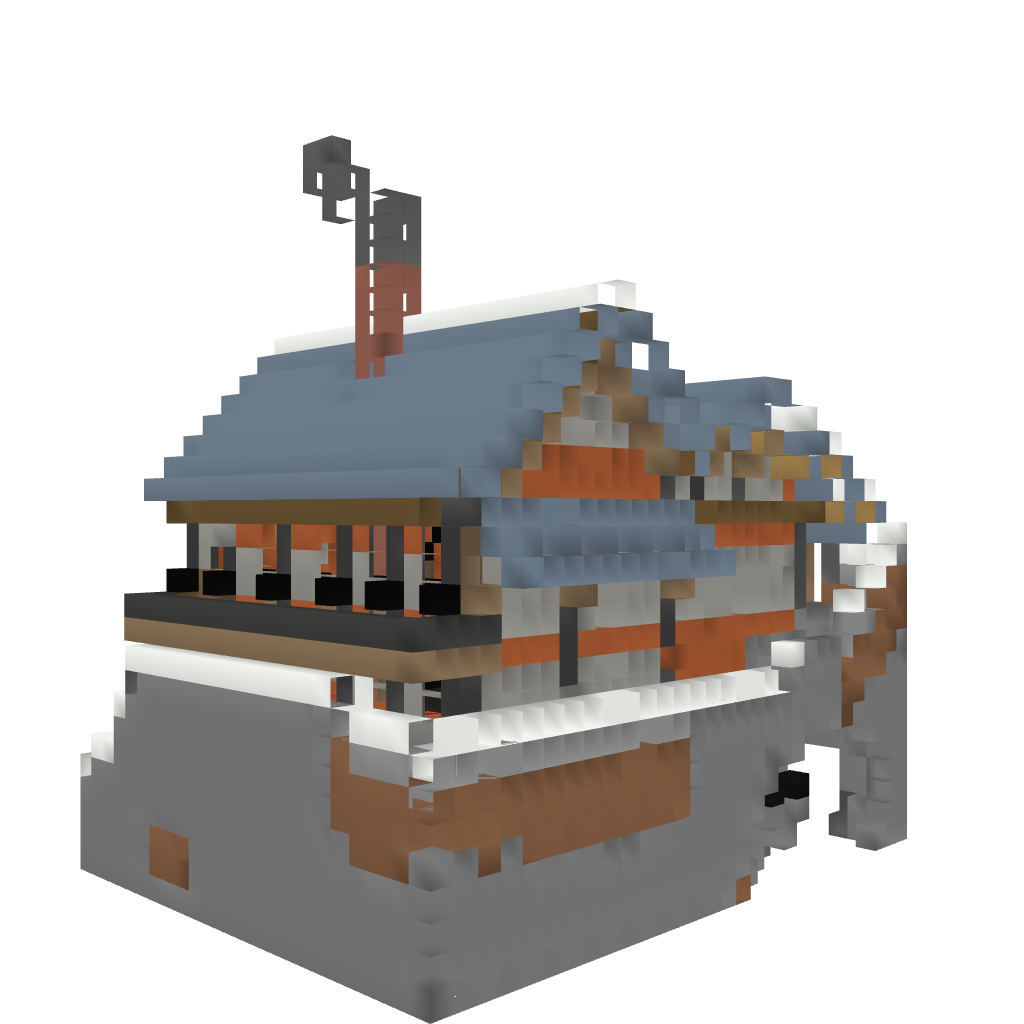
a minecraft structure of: Mountain chalet